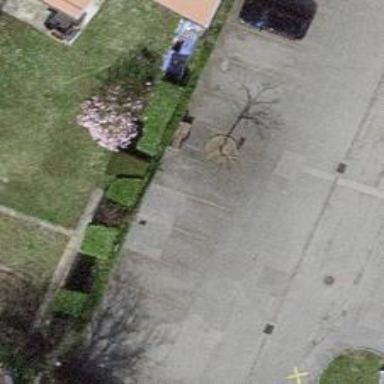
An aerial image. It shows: Parking area.